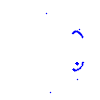
Particle: kaon